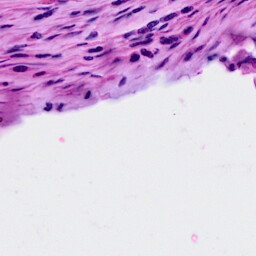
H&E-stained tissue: Cervix